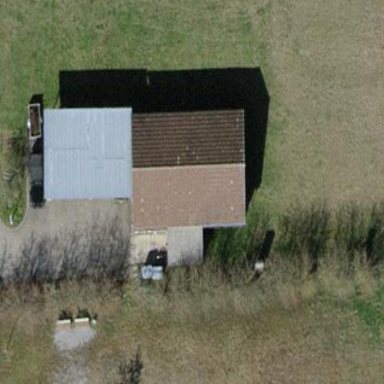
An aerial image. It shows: Hut.